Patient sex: M
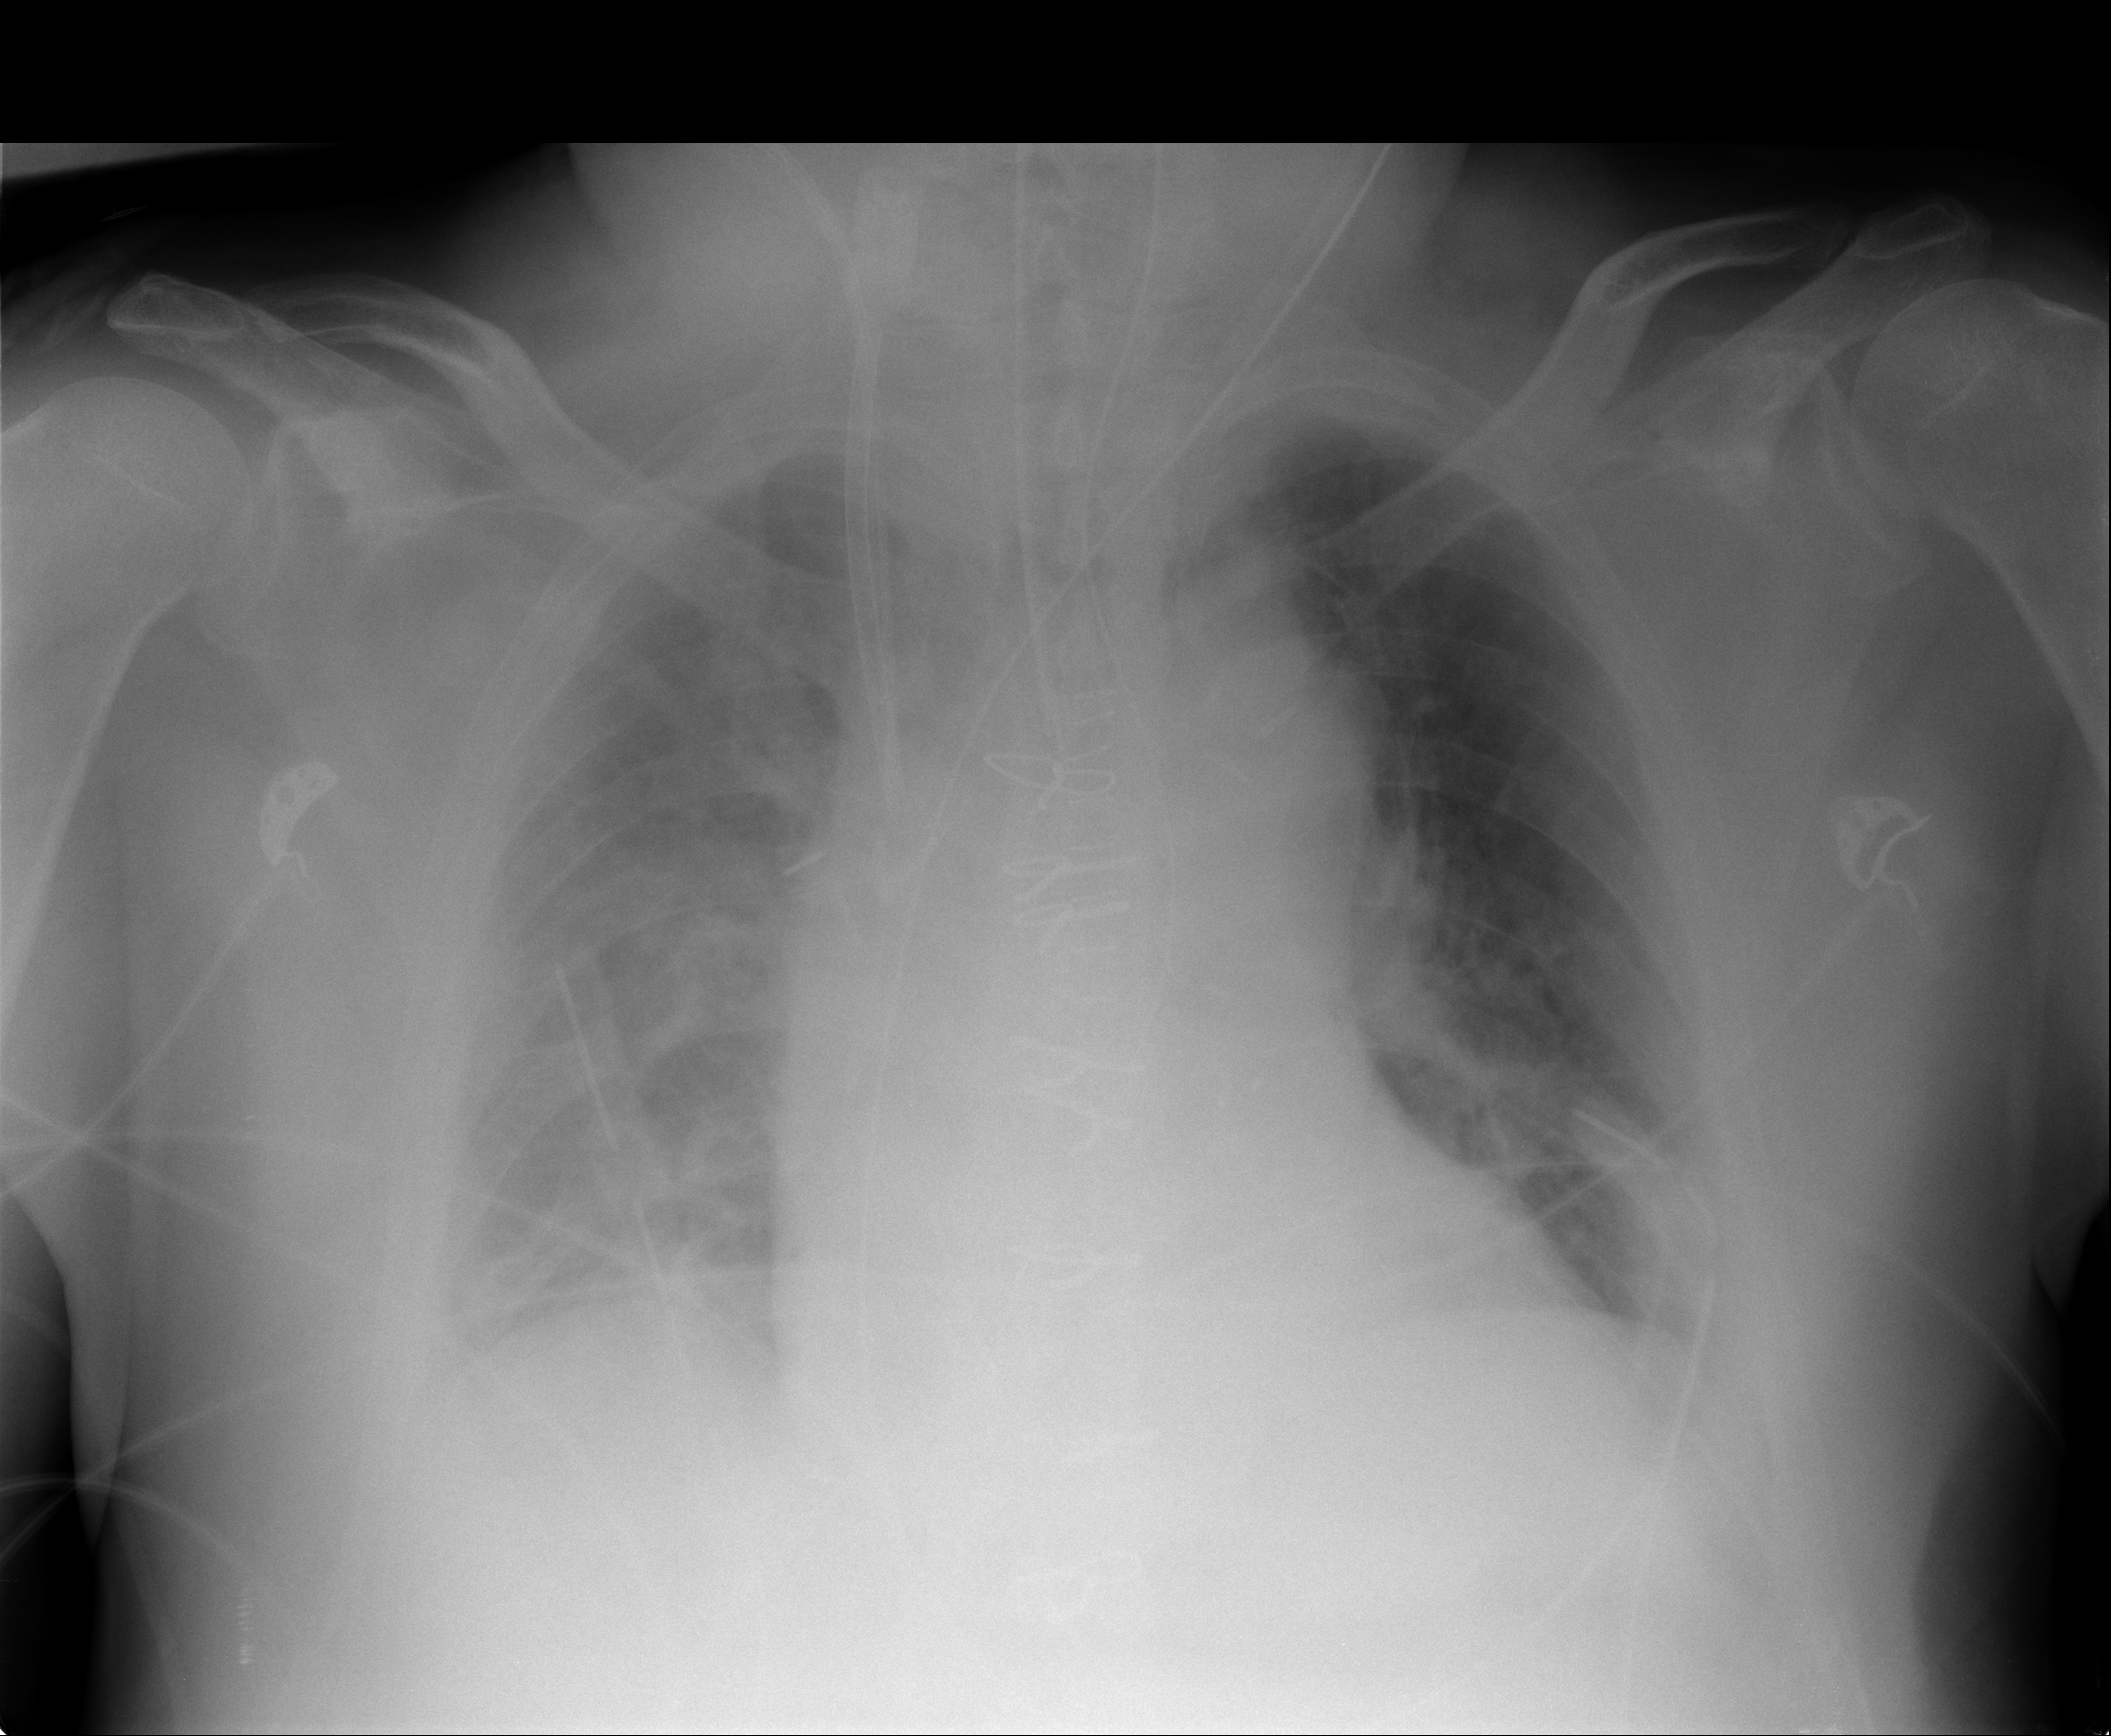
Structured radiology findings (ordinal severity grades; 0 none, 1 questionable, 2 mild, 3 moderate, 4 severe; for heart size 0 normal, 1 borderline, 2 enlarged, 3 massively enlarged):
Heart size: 2
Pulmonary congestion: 2
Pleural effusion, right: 3
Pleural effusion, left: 0
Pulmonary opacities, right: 0
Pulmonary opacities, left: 0
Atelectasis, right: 2
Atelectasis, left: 0